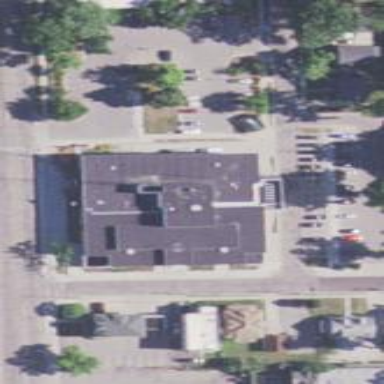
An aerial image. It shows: Public town hall building.